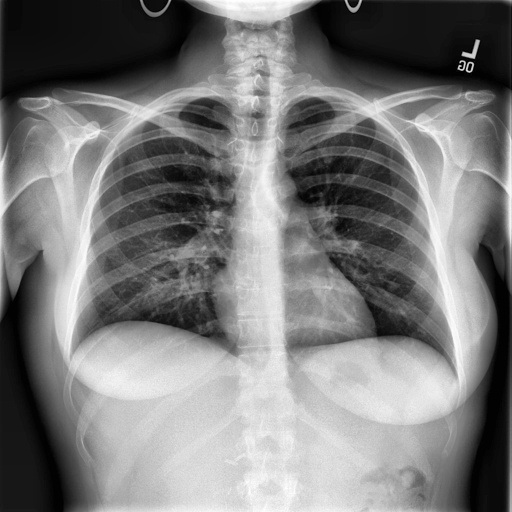
Finding: NORMAL